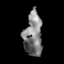
Tissue: lung
Cell type: Epithelial cells
Senescence score: 0.1537
Nuclear area (px): 775
Mean DAPI intensity: 128.141